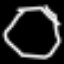
Label: octagon